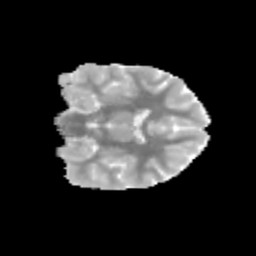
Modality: MD
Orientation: coronal
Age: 11
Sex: female
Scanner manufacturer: siemens
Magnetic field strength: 3 T
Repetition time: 3.8 s
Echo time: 0.07 s